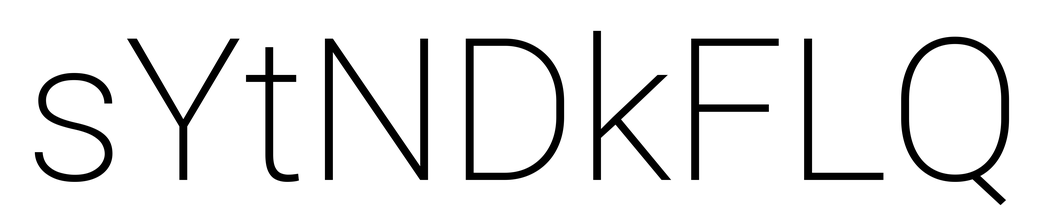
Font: Roboto_ExtraLight